Interaction volume radius: 5 \u00c5
Interaction volume height: 10 \u00c5
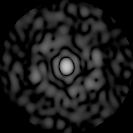
Disorder parameter: 0.8235